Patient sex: M
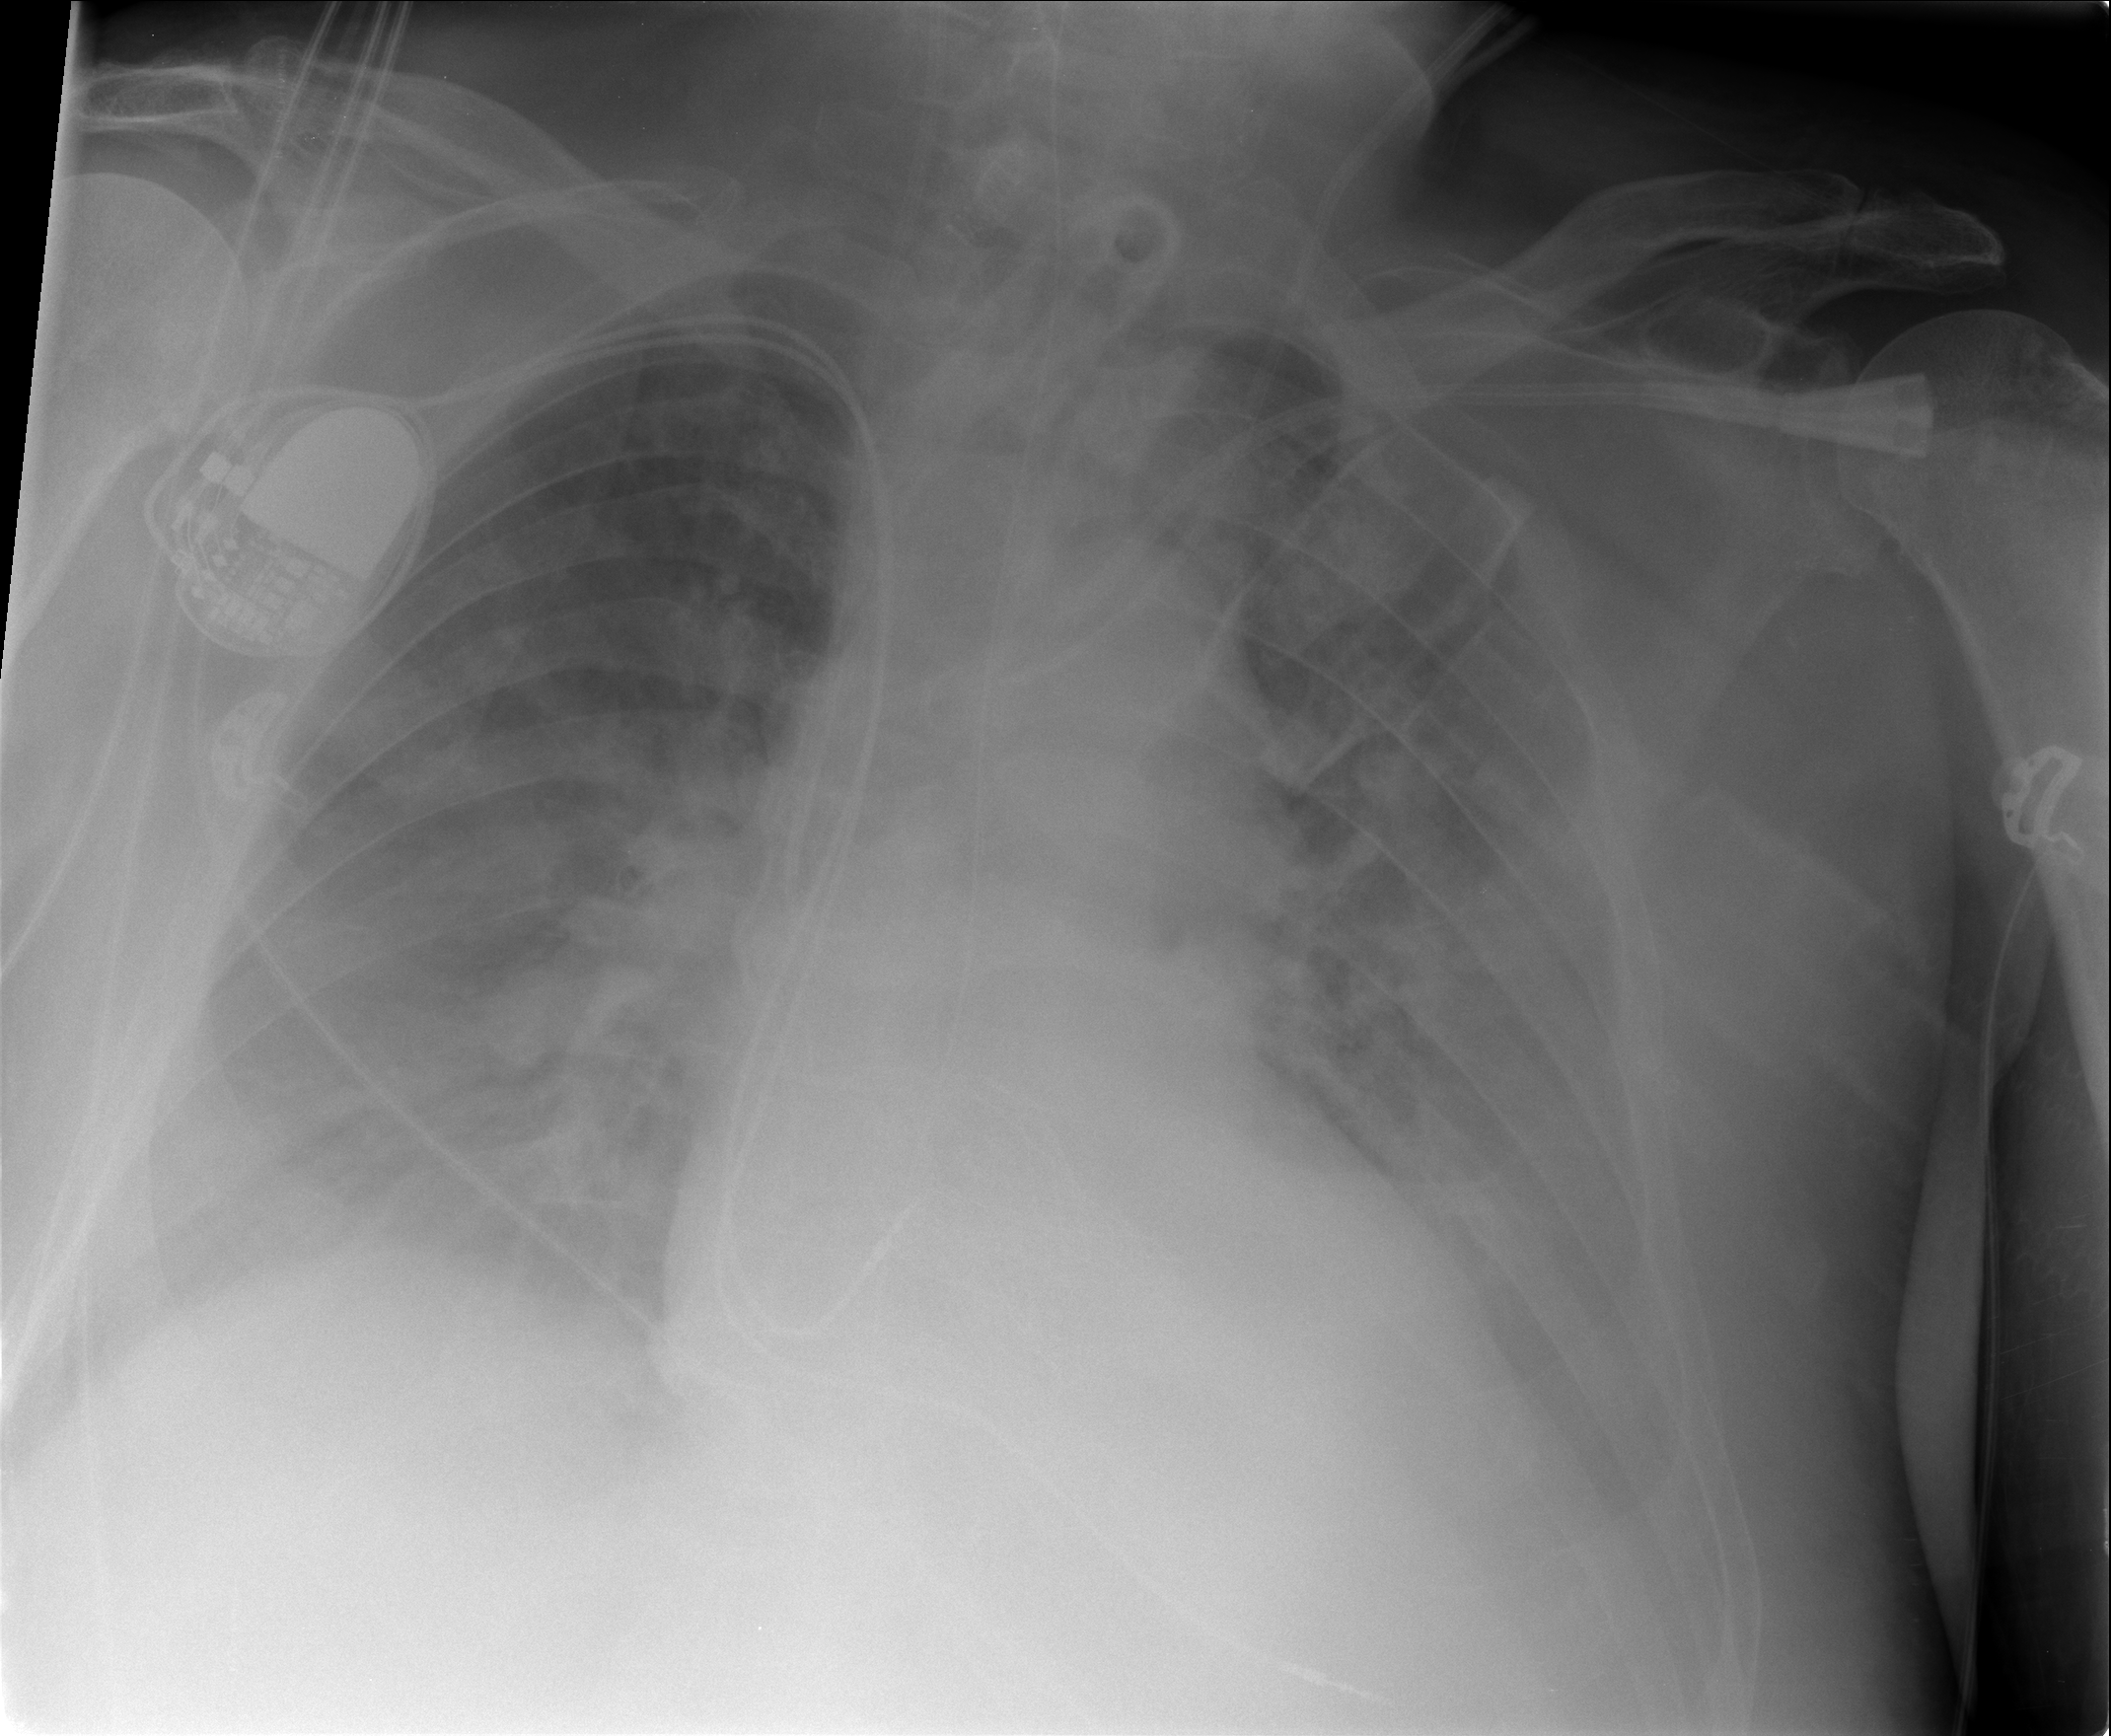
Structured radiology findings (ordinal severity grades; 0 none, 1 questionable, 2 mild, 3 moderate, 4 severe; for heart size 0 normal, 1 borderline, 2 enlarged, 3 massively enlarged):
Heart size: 0
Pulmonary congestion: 3
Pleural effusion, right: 3
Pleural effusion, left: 3
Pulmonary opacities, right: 2
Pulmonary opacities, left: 2
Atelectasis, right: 3
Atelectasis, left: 3